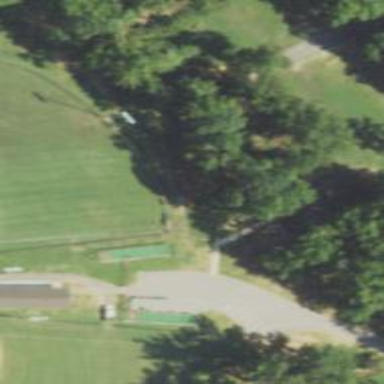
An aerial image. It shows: Disc golf hole.